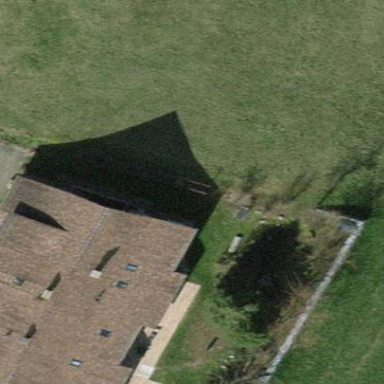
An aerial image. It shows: Terrace-style building with gabled roof.